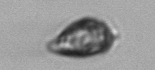
Label: Prorocentrum_triestinum